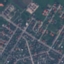
Land use / land cover: Residential